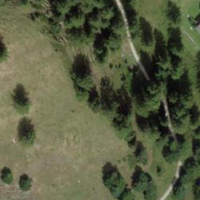
EUNIS habitat code: 26
Species observed at this site:
Bistorta vivipara